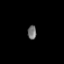
Tissue: prostate
Cell type: T cells
Senescence score: 0.6952
Nuclear area (px): 118
Mean DAPI intensity: 114.042